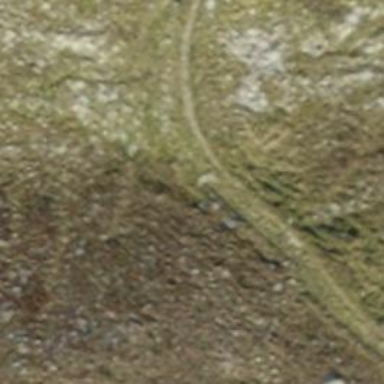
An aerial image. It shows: Path.